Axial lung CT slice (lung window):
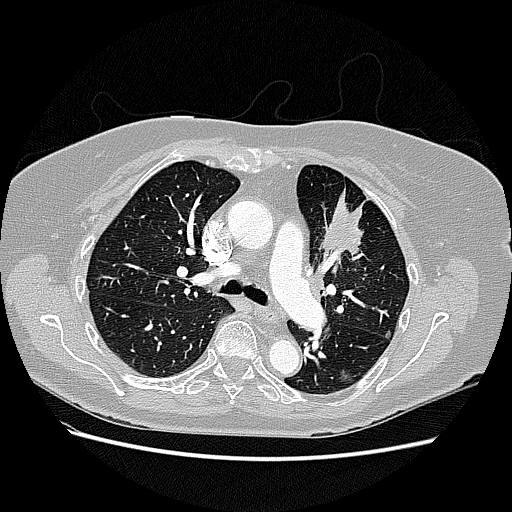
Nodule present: yes
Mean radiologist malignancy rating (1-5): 3.333